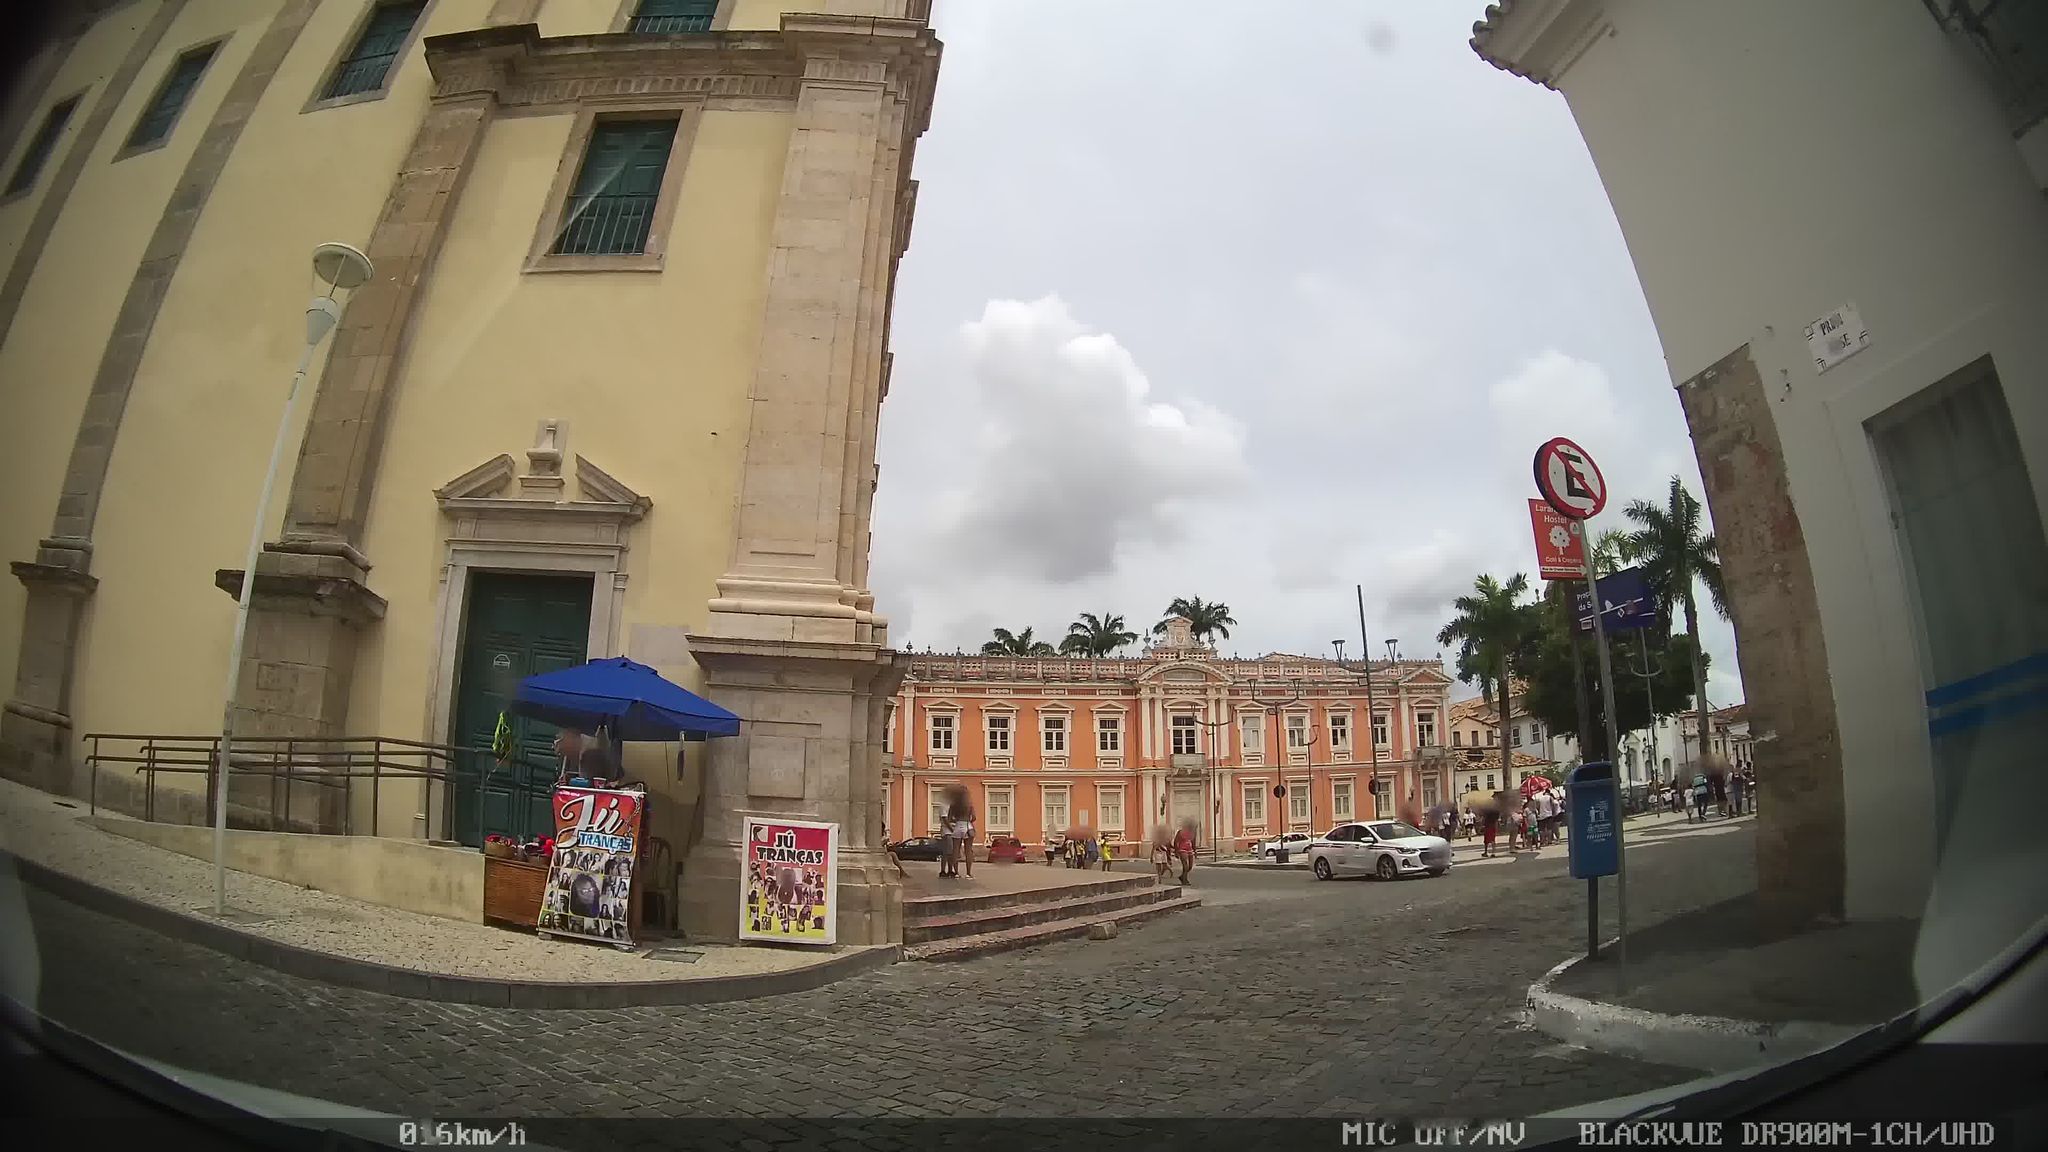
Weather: snowy
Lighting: day
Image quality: good
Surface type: driving surface
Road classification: pedestrian, residential, footway
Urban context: urban centre
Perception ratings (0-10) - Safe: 4.72, Lively: 9.25, Beautiful: 3.67, Boring: 3.64, Depressing: 3.06, Wealthy: 7.21